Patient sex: M
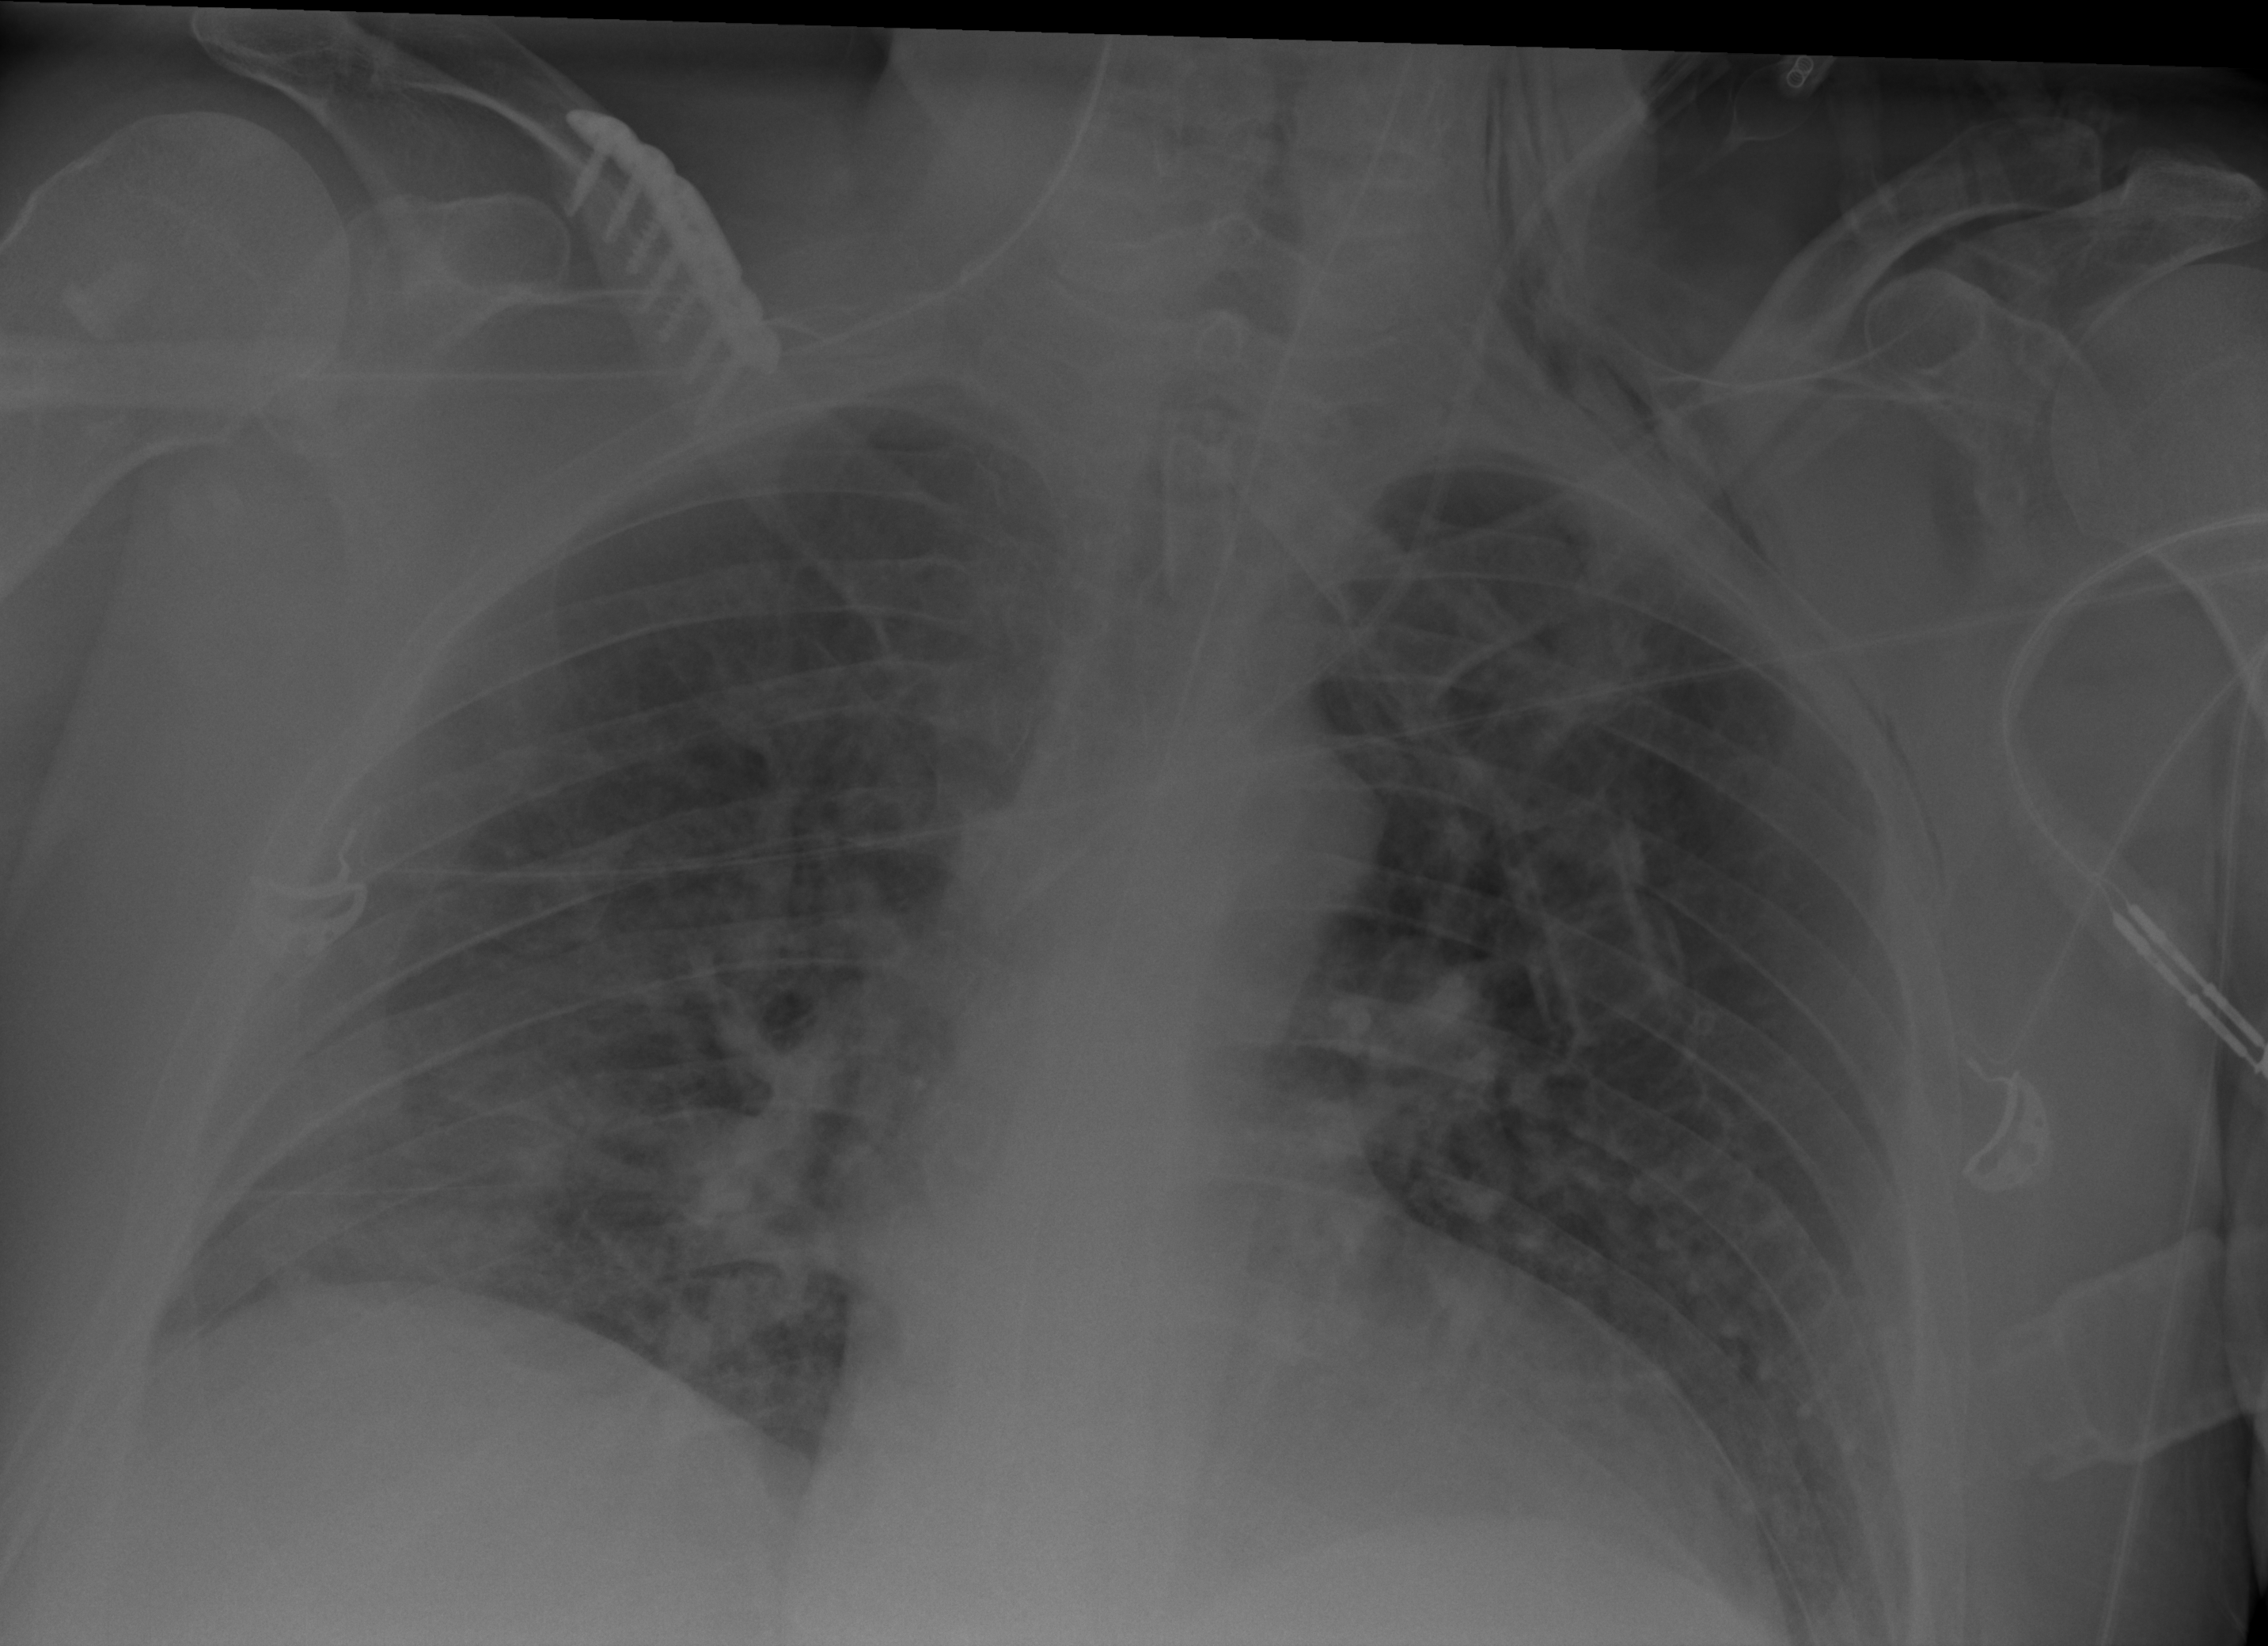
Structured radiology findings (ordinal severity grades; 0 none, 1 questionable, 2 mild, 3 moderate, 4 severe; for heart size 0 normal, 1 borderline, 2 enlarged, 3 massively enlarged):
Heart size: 0
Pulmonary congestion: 2
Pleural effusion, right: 2
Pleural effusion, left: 0
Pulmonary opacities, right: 2
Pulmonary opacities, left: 0
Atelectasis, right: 2
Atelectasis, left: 2